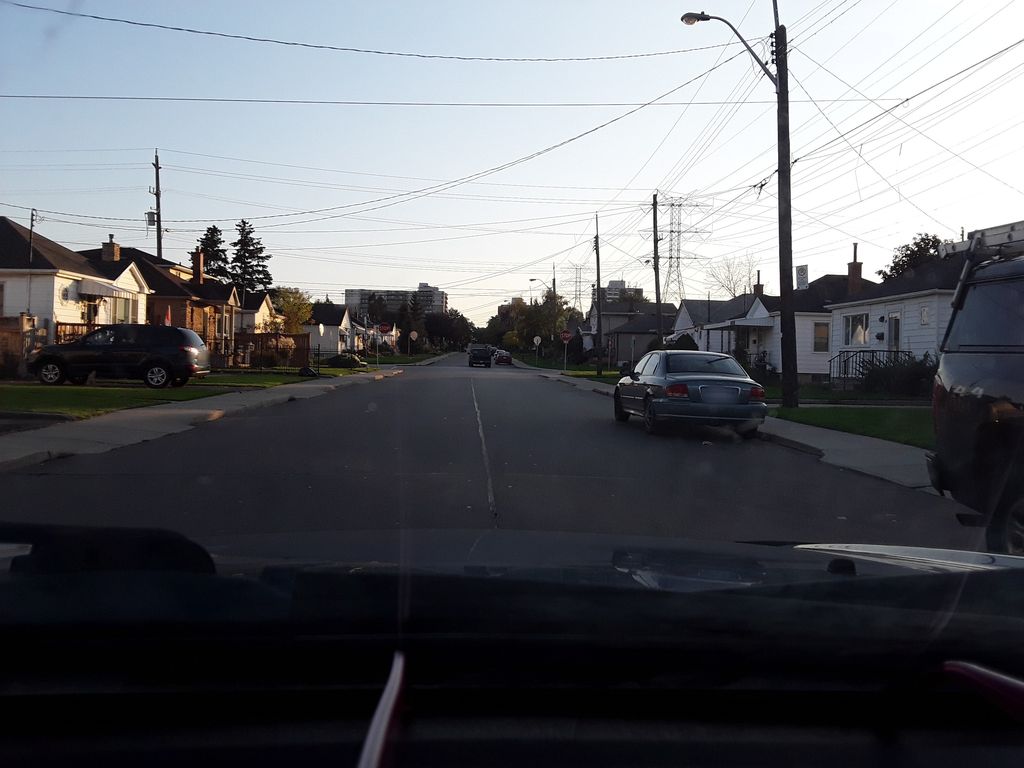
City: hamilton